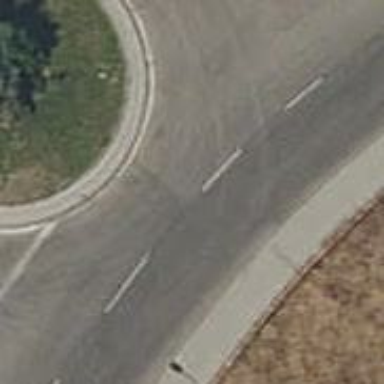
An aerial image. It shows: Residential road with roundabout.